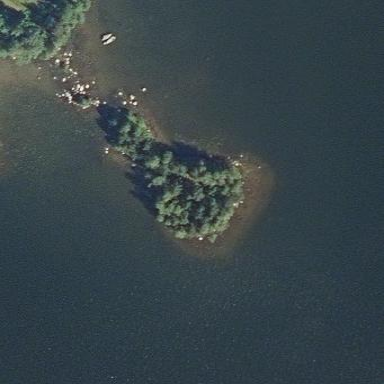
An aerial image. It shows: Image showing island.